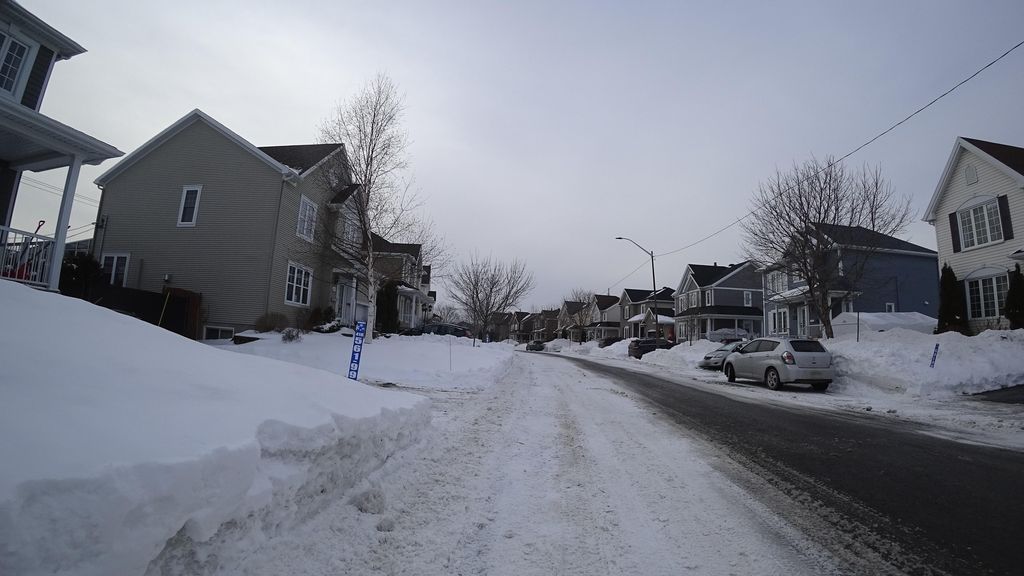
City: quebec_city